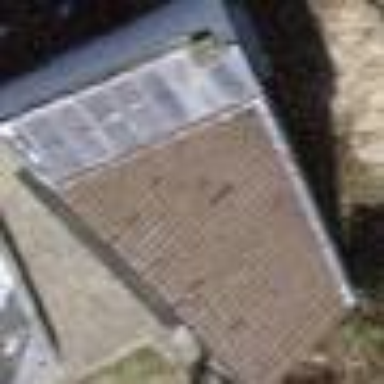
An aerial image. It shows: Shed building.